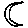
Label: moon